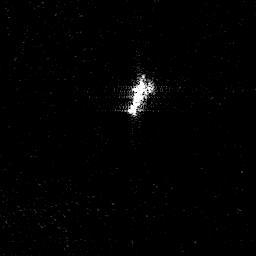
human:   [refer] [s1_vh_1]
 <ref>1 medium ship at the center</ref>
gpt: <box>[[49, 30, 58, 45, 0]]</box>